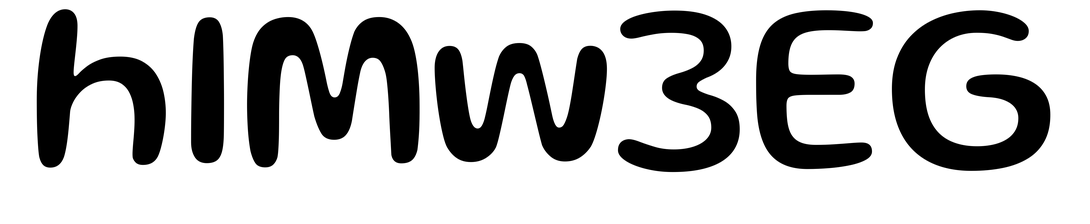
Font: Gluten_Regular